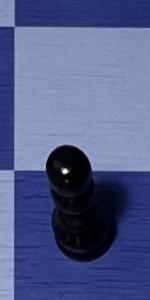
Label: Pawn_Black